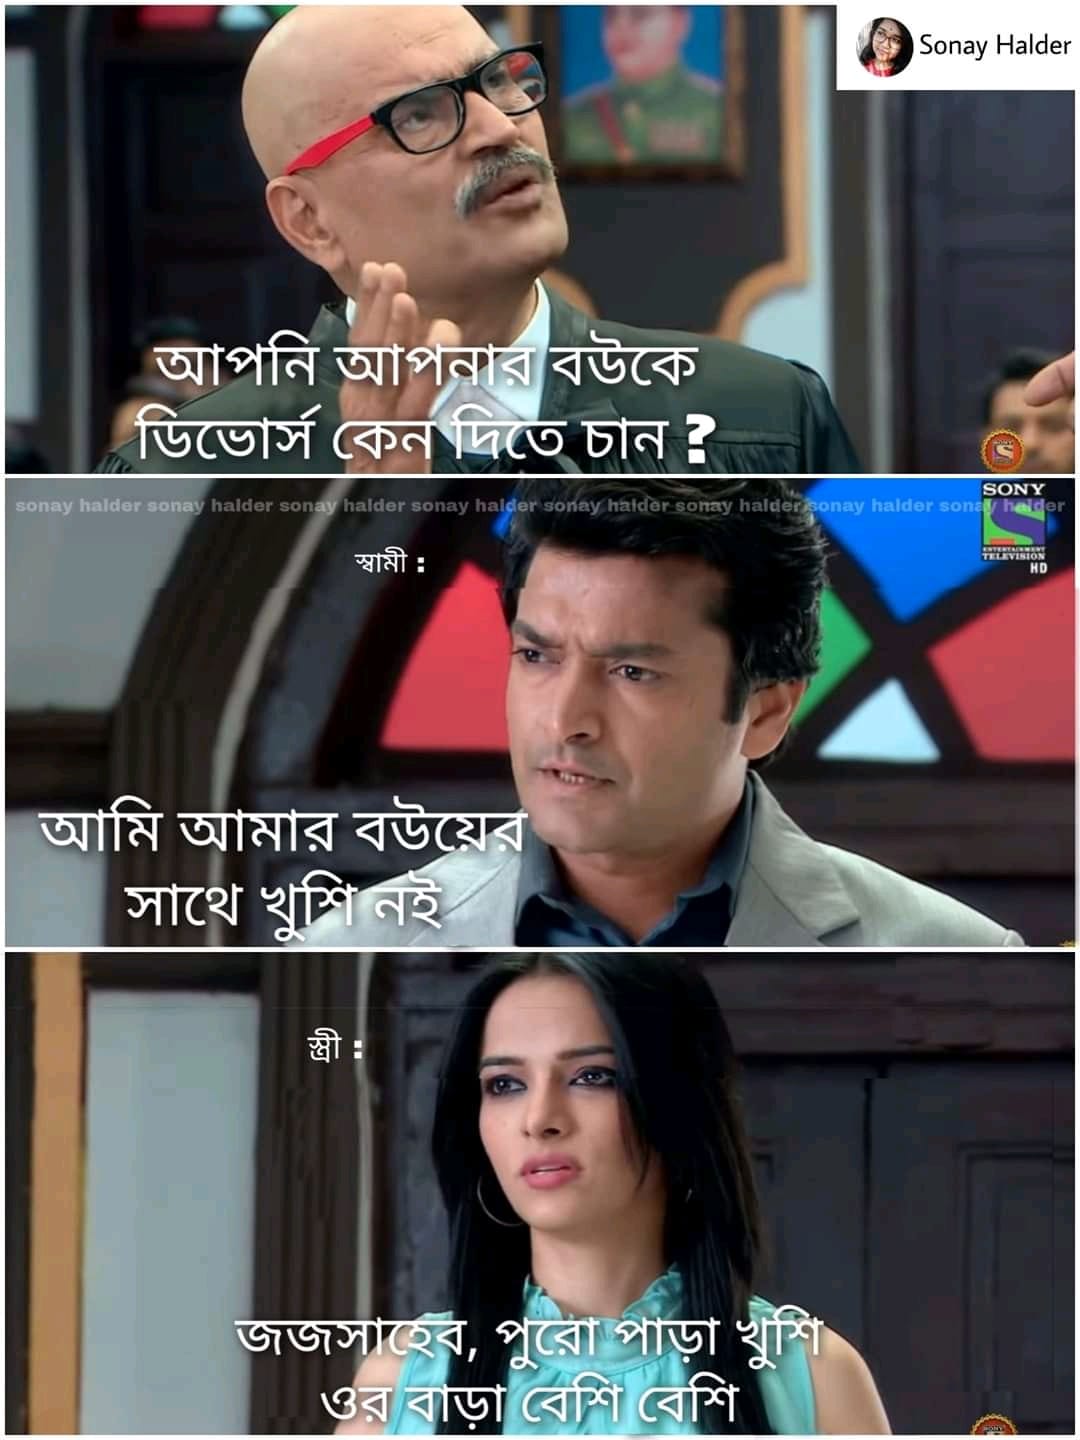
Caption: আপনি আপনার বউকে ডিভোর্স কেন দিতে চান ?   আমি আমার বউয়ের সাথে খুশি নই   জজসাহেব , পুরো পাড়া খুশি ওর বাড়া বেশি বেশি
Label: hate